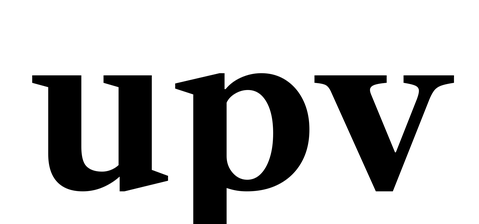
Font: LibreCaslonText_Bold